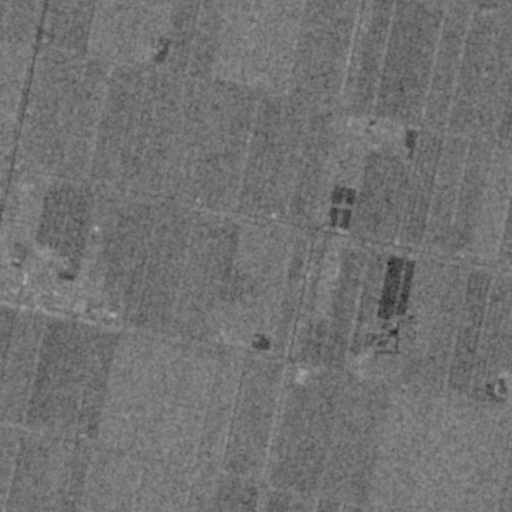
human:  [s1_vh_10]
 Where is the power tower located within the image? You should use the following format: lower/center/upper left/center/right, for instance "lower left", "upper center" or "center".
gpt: The power tower is located in the lower left of the image.
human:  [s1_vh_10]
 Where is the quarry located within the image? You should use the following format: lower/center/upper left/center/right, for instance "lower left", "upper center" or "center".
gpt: There is no quarry in the image.

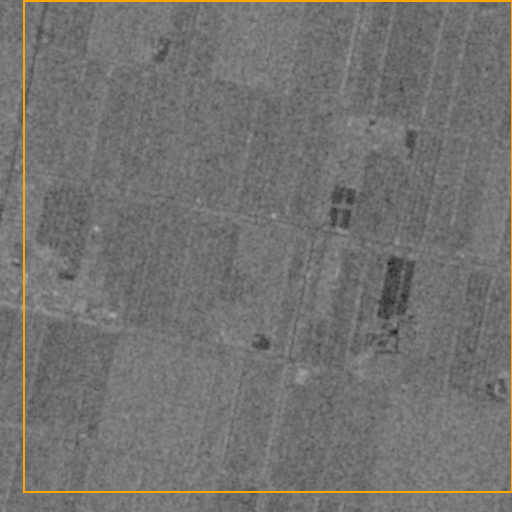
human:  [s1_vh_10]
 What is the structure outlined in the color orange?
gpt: The structure outlined in orange is a crop field.
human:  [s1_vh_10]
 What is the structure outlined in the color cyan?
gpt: There is no cyan outline.